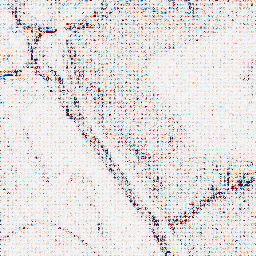
Category: wavelet
Decomposition family: wavelet_reverse_biorthogonal
Decomposition parameters: wavelet: rbio3.5
level: 1
Upsampling method: sinc_blackman
Upsampling parameters: scale: 8
kernel_size: 8
Upsampling scale: 8